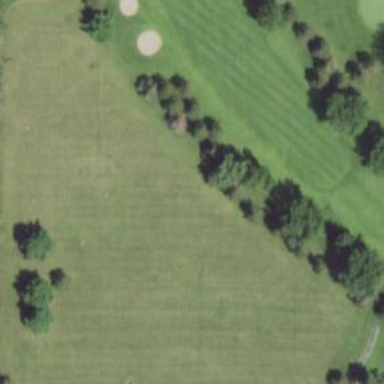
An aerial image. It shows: Driving range for golf on grass.